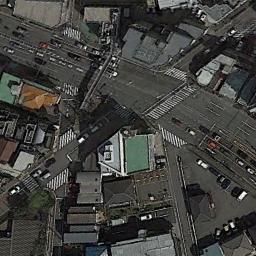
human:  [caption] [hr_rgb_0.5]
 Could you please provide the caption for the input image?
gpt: An intersection with normal traffic located in a commercial area .

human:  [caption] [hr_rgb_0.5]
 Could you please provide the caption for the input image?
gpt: There are many buildings beside the intersection .

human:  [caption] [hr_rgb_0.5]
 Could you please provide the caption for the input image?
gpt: There are many cars at the intersection .

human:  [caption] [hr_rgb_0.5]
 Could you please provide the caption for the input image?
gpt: There are many moving and waiting vehicles on the slanted intersection of the intersection, And there are many buildings and some trees around the intersection .

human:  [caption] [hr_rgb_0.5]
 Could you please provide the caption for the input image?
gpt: There are many buildings around the intersection .